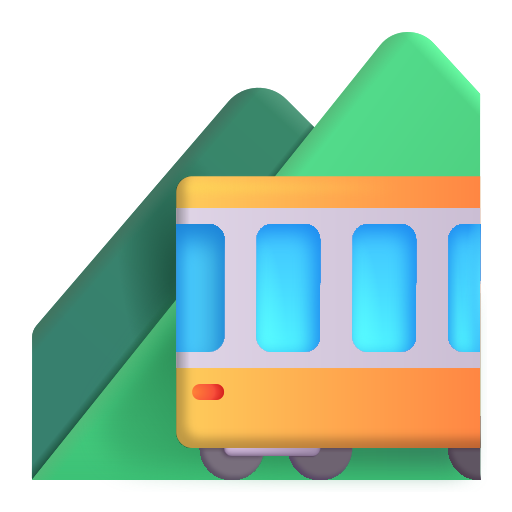
mountain railway color